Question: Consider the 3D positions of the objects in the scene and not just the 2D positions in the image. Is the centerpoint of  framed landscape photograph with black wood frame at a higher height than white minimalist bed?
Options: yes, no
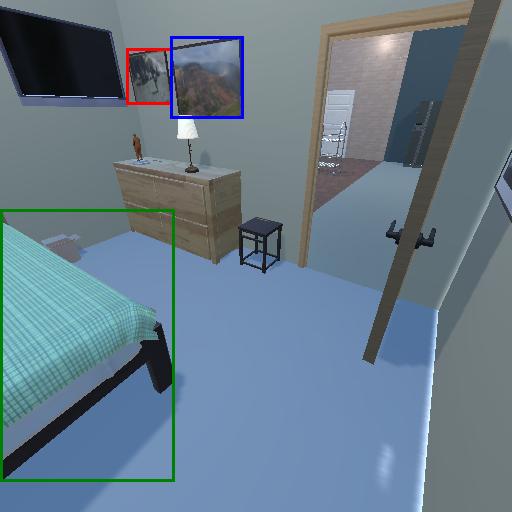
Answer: yes